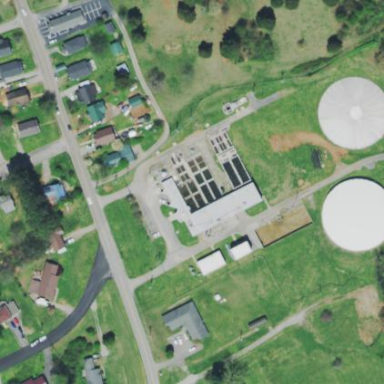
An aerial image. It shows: View of wastewater plant.